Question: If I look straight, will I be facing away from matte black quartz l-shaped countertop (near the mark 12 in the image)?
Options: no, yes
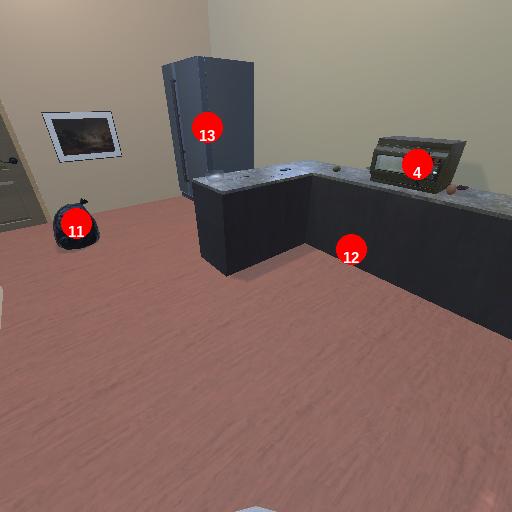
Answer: no